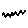
Label: zigzag